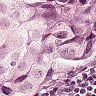
Metastatic tissue present: yes